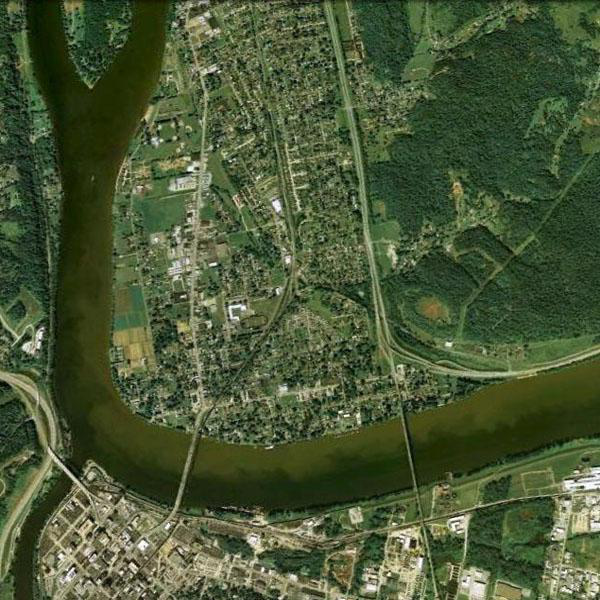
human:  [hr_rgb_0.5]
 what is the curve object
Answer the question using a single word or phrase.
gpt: river